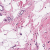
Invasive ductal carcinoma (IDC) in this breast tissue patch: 0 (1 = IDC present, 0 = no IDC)